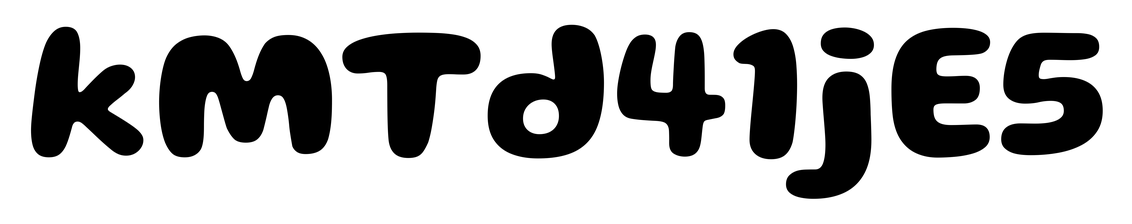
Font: Gluten_Bold